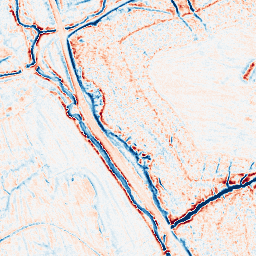
Category: edge_preserving
Decomposition family: anisotropic_diffusion
Decomposition parameters: iterations: 10
kappa: 100
gamma: 0.2
Upsampling method: regularized
Upsampling parameters: scale: 2
lambda_reg: 0.001
Upsampling scale: 2